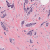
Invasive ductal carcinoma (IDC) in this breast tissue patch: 1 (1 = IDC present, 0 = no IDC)